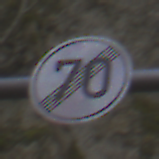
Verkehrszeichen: EndeGeschwindigkeit70
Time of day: MorningAfternoon
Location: Outdoor (Nature)
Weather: PartlyCloudy
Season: NotSpecified
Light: Natural